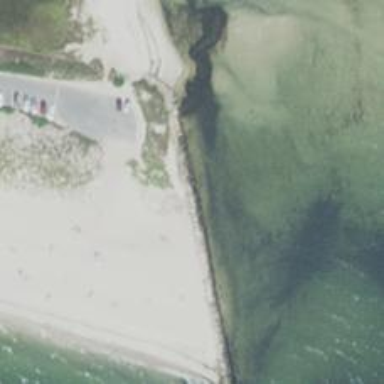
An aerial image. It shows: Breakwater structure.